Interaction volume radius: 5 \u00c5
Interaction volume height: 25 \u00c5
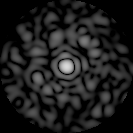
Disorder parameter: 0.865